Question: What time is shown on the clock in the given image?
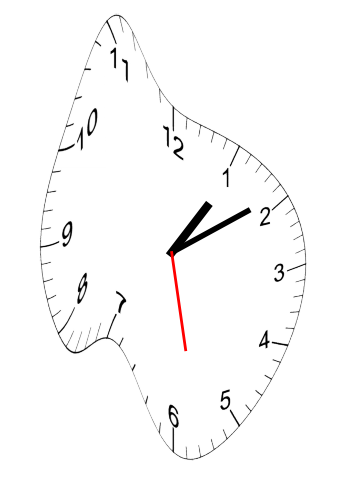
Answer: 01:09:28